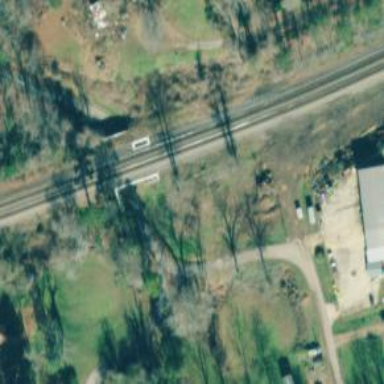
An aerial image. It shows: Bridge over railway line.